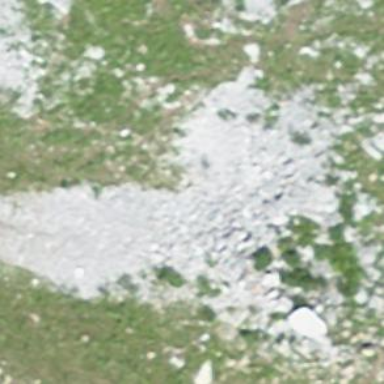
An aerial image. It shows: Natural scree.